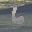
Label: 6